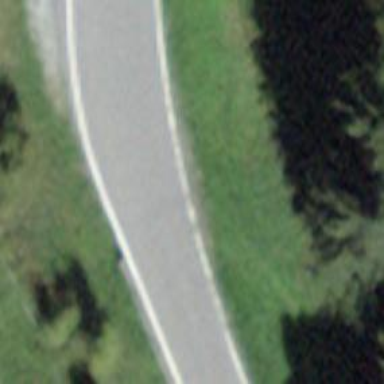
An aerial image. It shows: Tertiary road.